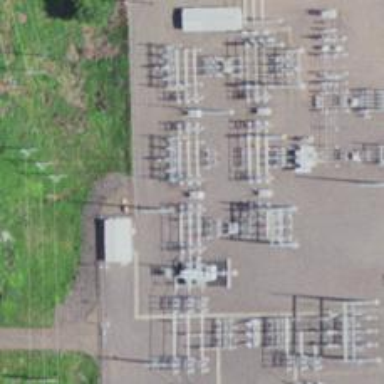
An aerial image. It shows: Switch used for power control.